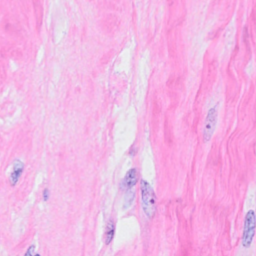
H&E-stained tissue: Breast